Aerial crown-view tile of a tropical tree (Barro Colorado Island, Panama), acquired 20241112:
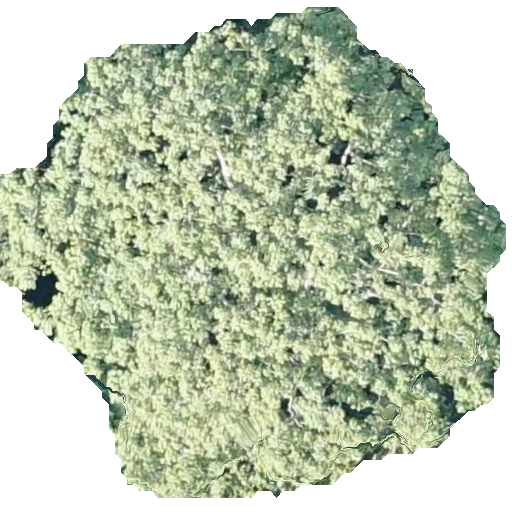
Species: Pseudobombax septenatum
GBIF accepted scientific name: Pseudobombax septenatum
Crown area: 283.759 m²